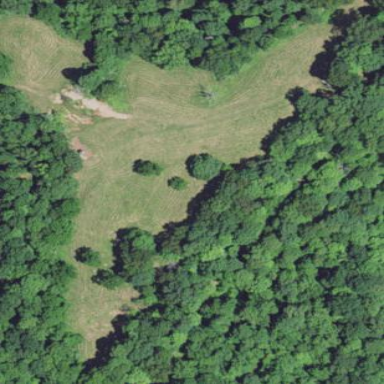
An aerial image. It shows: Beautiful meadow.